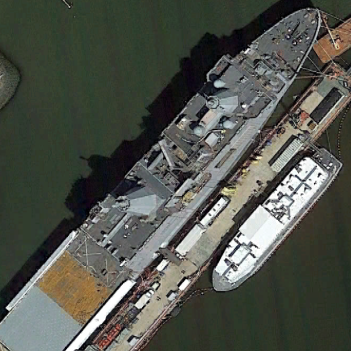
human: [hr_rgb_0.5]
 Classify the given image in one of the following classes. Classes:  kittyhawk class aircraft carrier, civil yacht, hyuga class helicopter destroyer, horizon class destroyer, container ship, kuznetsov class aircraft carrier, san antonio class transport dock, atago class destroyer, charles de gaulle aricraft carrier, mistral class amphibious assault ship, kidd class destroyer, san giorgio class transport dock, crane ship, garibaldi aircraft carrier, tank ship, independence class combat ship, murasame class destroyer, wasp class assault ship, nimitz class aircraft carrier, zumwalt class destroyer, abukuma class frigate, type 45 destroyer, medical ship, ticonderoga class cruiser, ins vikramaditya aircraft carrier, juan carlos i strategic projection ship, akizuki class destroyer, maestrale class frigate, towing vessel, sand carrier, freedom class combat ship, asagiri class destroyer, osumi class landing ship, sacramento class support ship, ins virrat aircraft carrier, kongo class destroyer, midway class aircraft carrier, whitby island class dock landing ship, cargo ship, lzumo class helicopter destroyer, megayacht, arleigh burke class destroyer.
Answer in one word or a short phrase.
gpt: San Antonio class transport dock